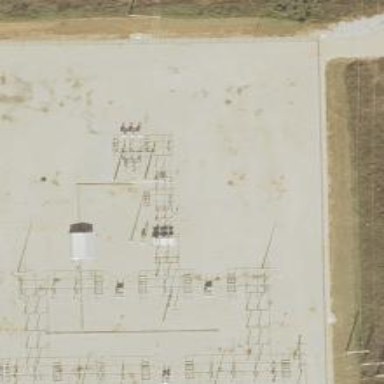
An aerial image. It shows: Switch used for power control.